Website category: university
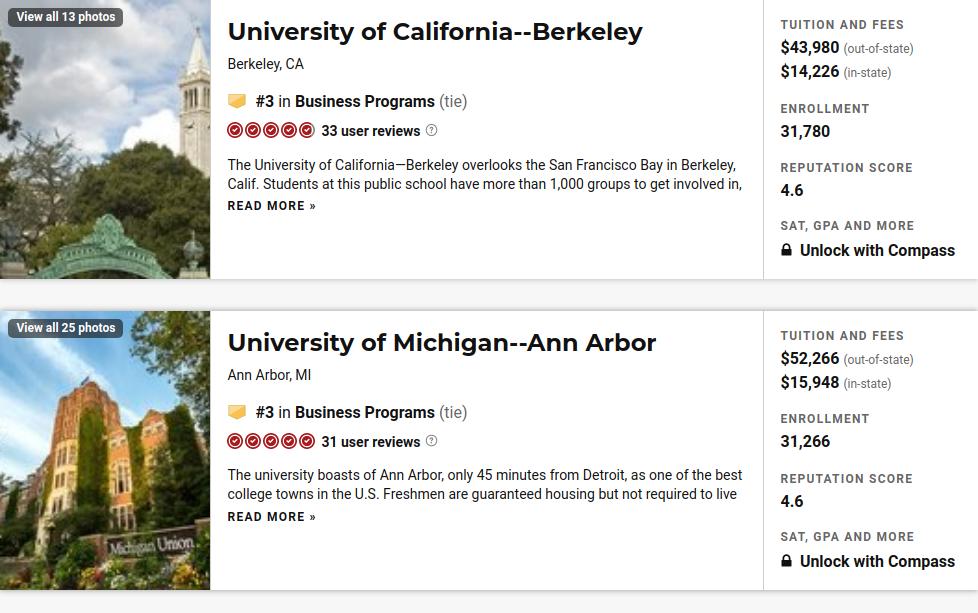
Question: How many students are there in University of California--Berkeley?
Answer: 31,780

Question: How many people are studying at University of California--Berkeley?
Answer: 31,780

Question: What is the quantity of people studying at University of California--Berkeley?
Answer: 31,780

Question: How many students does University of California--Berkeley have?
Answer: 31,780

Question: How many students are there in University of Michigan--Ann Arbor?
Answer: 31,266

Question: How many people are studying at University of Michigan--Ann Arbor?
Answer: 31,266

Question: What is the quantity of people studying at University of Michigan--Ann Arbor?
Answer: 31,266

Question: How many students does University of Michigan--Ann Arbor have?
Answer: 31,266

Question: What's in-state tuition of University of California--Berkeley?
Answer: $14,226

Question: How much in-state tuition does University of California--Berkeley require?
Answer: $14,226

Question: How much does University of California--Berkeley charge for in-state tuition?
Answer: $14,226

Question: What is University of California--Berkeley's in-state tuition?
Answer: $14,226

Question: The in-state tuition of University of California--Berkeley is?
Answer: $14,226

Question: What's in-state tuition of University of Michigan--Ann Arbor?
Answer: $15,948

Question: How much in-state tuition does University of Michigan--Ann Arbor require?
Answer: $15,948

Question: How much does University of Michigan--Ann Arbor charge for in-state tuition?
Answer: $15,948

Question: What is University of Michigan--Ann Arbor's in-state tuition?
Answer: $15,948

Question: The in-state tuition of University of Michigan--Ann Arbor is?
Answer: $15,948

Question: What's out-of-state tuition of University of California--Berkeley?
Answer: $43,980

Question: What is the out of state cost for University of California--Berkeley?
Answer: $43,980

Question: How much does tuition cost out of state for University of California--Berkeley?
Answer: $43,980

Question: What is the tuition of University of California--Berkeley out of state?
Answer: $43,980

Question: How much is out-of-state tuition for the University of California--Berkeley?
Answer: $43,980

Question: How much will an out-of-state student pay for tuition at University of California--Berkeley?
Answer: $43,980

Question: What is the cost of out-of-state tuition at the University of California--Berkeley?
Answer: $43,980

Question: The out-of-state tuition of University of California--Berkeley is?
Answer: $43,980

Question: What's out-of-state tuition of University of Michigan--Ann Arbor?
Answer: $52,266

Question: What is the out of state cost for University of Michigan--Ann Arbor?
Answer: $52,266

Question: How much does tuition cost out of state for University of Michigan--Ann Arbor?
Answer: $52,266

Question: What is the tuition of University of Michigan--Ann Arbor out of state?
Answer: $52,266

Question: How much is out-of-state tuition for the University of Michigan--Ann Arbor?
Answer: $52,266

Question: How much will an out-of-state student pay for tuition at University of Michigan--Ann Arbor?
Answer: $52,266

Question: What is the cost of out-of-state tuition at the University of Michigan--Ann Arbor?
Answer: $52,266

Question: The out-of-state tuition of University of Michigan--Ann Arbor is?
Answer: $52,266

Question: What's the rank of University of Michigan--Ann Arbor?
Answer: #3

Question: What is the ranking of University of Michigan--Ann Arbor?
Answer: #3

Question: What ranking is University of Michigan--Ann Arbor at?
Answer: #3

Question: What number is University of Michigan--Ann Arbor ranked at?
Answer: #3

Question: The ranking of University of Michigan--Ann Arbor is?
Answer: #3

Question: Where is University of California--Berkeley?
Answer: Berkeley, CA

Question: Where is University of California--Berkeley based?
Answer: Berkeley, CA

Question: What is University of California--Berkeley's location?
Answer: Berkeley, CA

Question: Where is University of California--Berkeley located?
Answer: Berkeley, CA

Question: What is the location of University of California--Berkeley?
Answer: Berkeley, CA

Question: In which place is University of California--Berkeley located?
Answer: Berkeley, CA

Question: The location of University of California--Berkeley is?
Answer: Berkeley, CA

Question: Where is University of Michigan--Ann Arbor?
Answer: Ann Arbor, MI

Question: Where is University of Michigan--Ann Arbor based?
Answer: Ann Arbor, MI

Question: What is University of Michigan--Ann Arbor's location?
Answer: Ann Arbor, MI

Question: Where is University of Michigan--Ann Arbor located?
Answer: Ann Arbor, MI

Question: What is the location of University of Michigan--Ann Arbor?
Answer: Ann Arbor, MI

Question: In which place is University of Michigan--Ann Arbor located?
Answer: Ann Arbor, MI

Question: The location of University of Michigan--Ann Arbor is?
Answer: Ann Arbor, MI

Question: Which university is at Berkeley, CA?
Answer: University of California--Berkeley

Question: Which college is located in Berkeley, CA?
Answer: University of California--Berkeley

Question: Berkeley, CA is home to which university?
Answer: University of California--Berkeley

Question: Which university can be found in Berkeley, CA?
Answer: University of California--Berkeley

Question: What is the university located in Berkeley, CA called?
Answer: University of California--Berkeley

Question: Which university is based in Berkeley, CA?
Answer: University of California--Berkeley

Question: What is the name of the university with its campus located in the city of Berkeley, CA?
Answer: University of California--Berkeley

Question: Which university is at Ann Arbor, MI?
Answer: University of Michigan--Ann Arbor

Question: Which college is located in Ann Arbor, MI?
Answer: University of Michigan--Ann Arbor

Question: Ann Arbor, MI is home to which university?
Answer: University of Michigan--Ann Arbor

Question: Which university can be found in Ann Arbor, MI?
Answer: University of Michigan--Ann Arbor